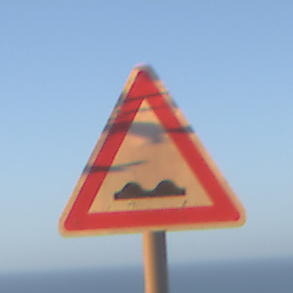
Verkehrszeichen: UnebeneFahrbahn
Umgebung: Outdoor, Urban
Tageszeit: MorningAfternoon
Wetter: Clear
Licht: Natural
Jahreszeit: NotSpecified
Kontrast: HighContrast